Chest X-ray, PA view. Patient: 45 years old, sex M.
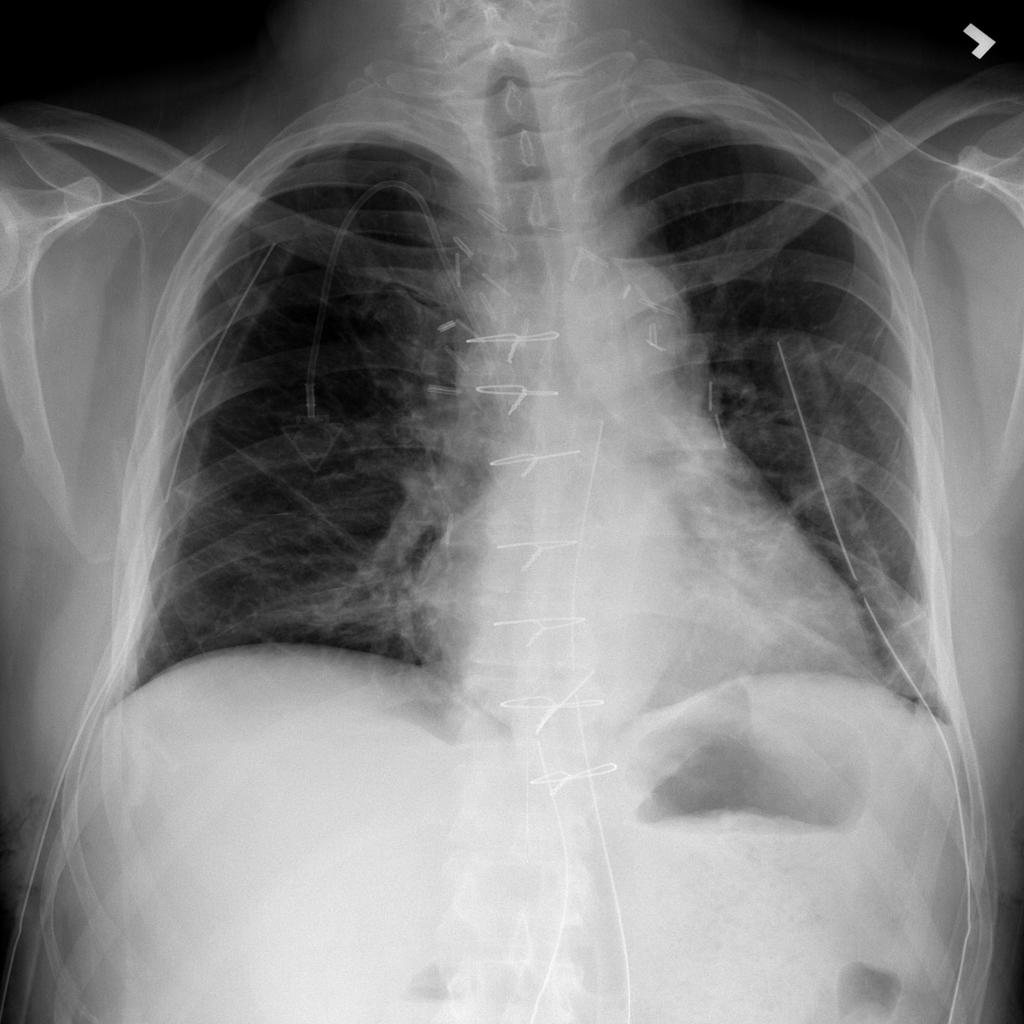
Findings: No Finding